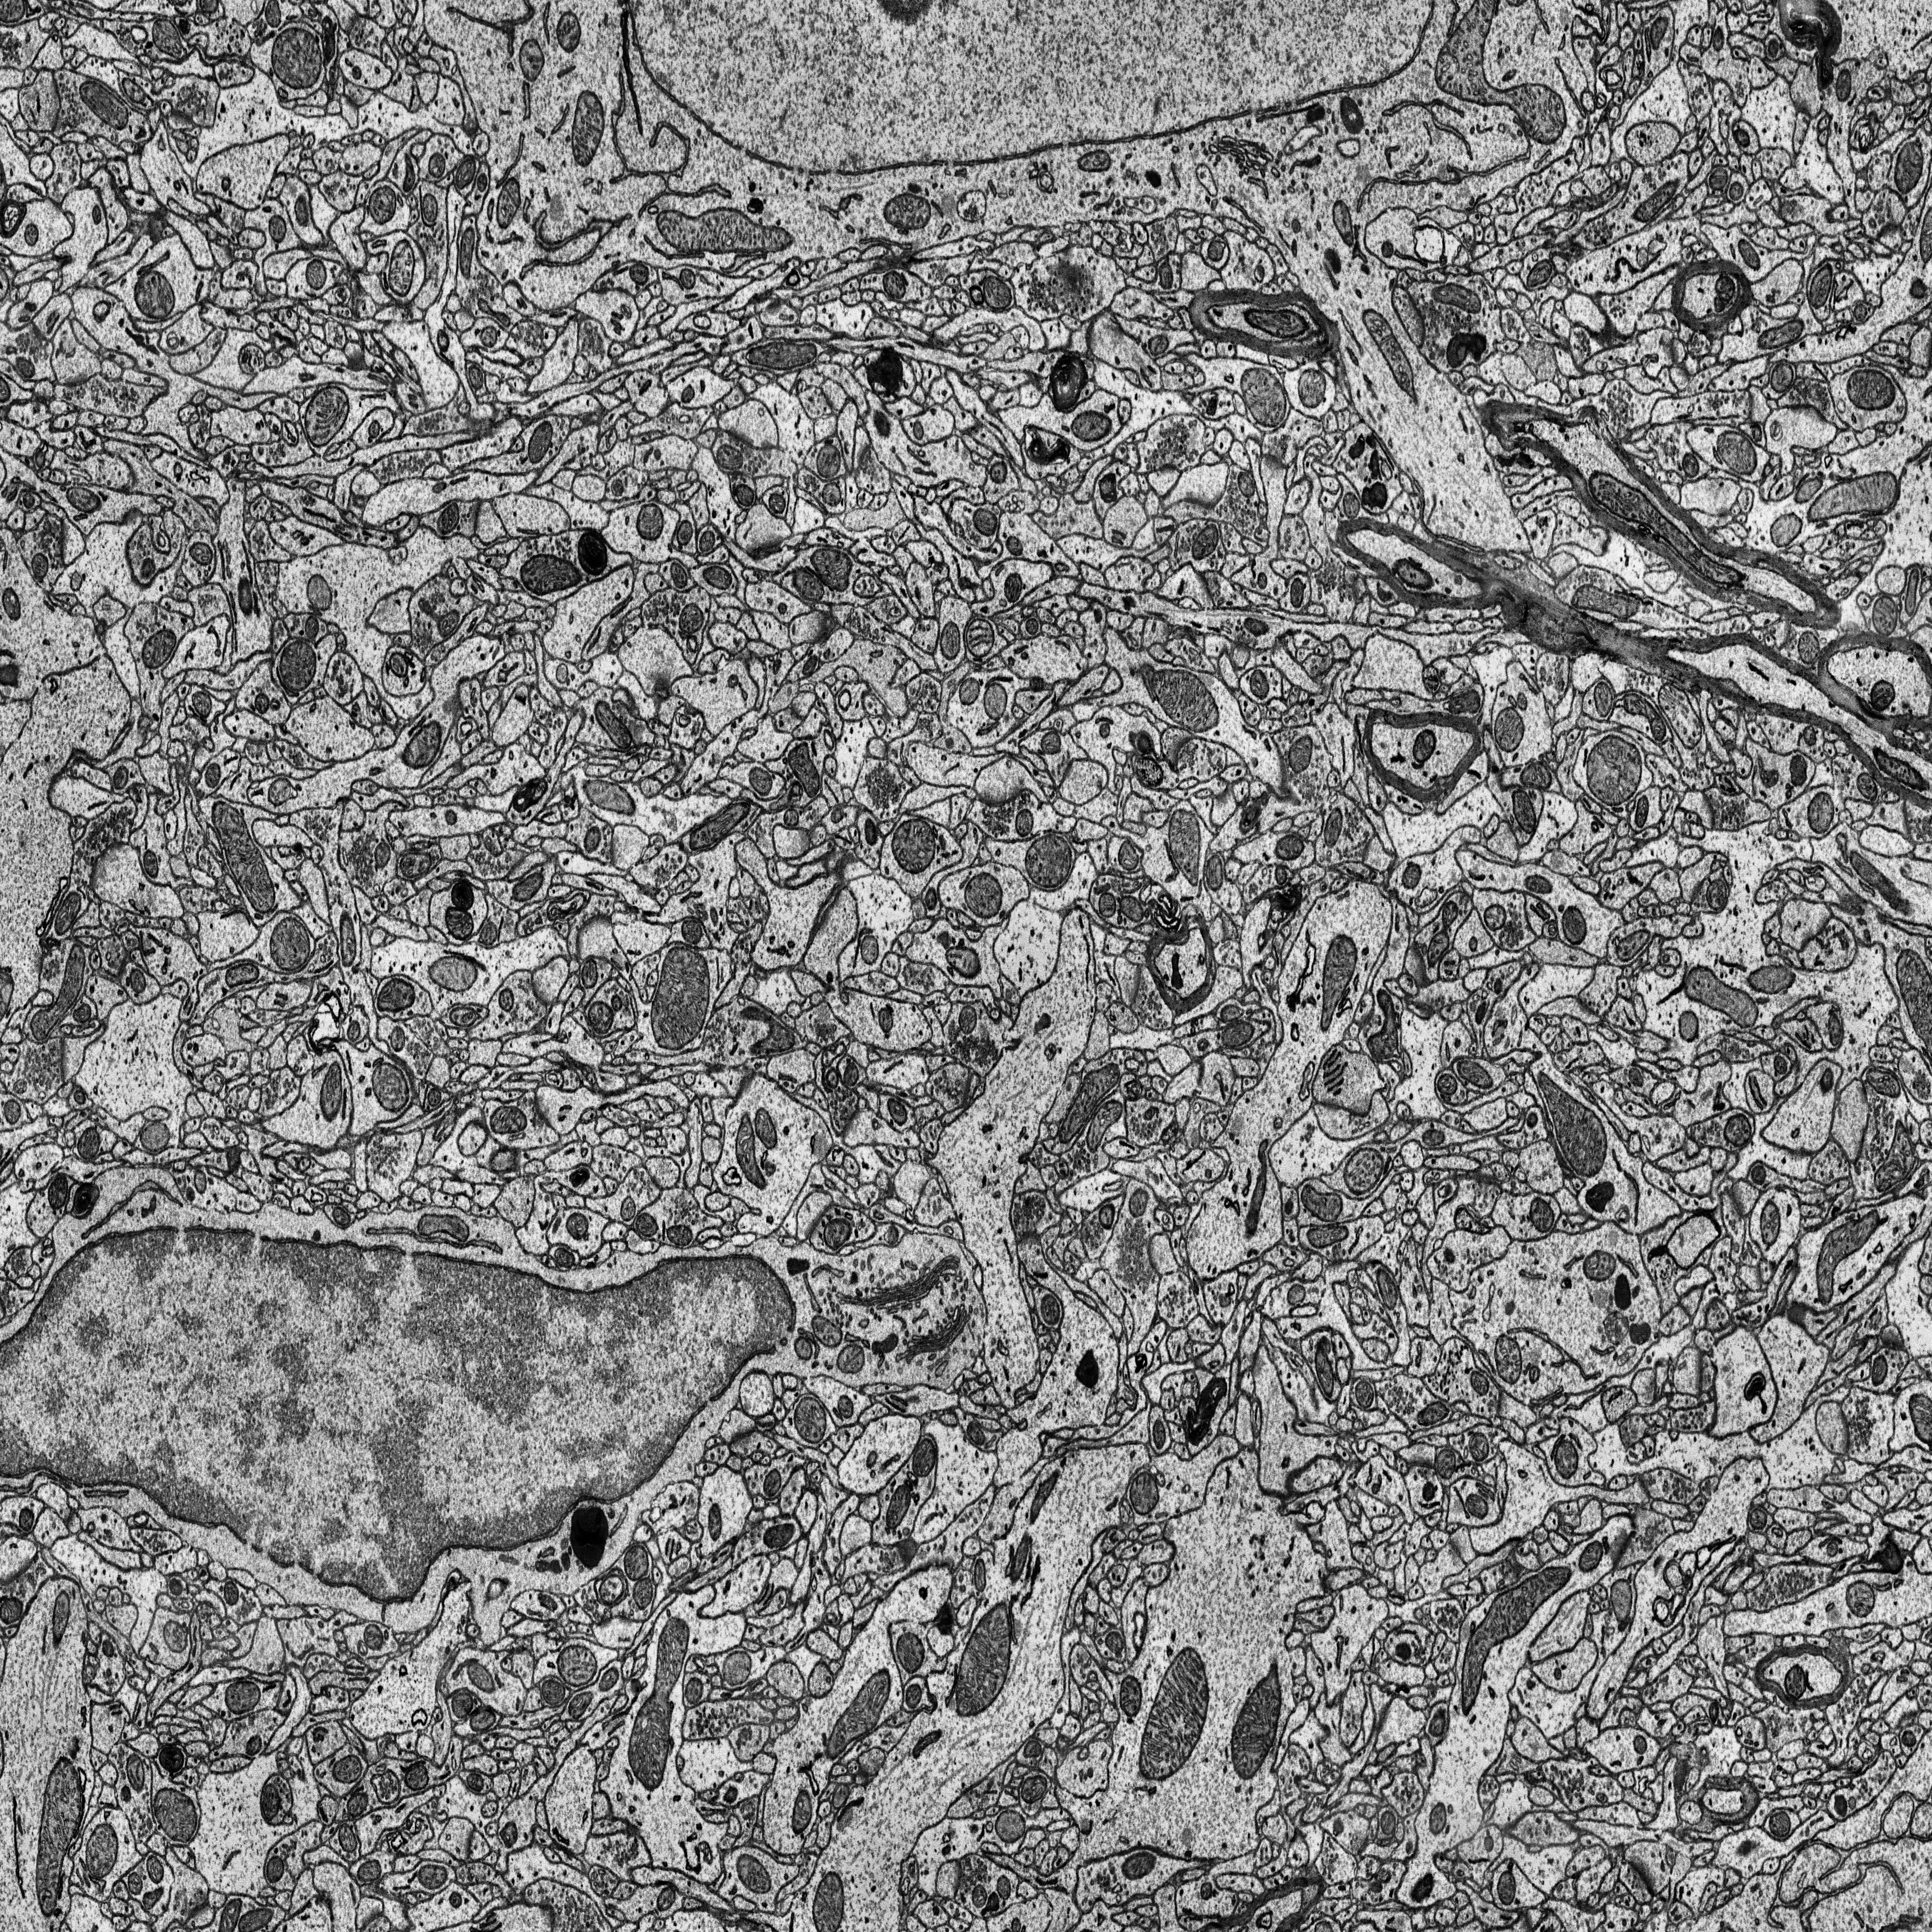
Electron microscopy slice of rat cortex tissue
Slice depth (z): 12
Mitochondria instances in slice: 409